Question: I'm trying to render a scene created in Blender. I don't want to do this in code, but solely in Interface Builder.
Firstly I added a SceneKit framework in Linked Frameworks and Libraries under General tab, than I copied the .dae, dragged a SCNView into a View and in the Attributes Inspector changed Scene to the name of my .dae file. For some reason, the simulator is completely green (background color of SCNView) and does not render my scene from .dae file. The same procedure works on macOS application.
This is a screenshot of my setup:
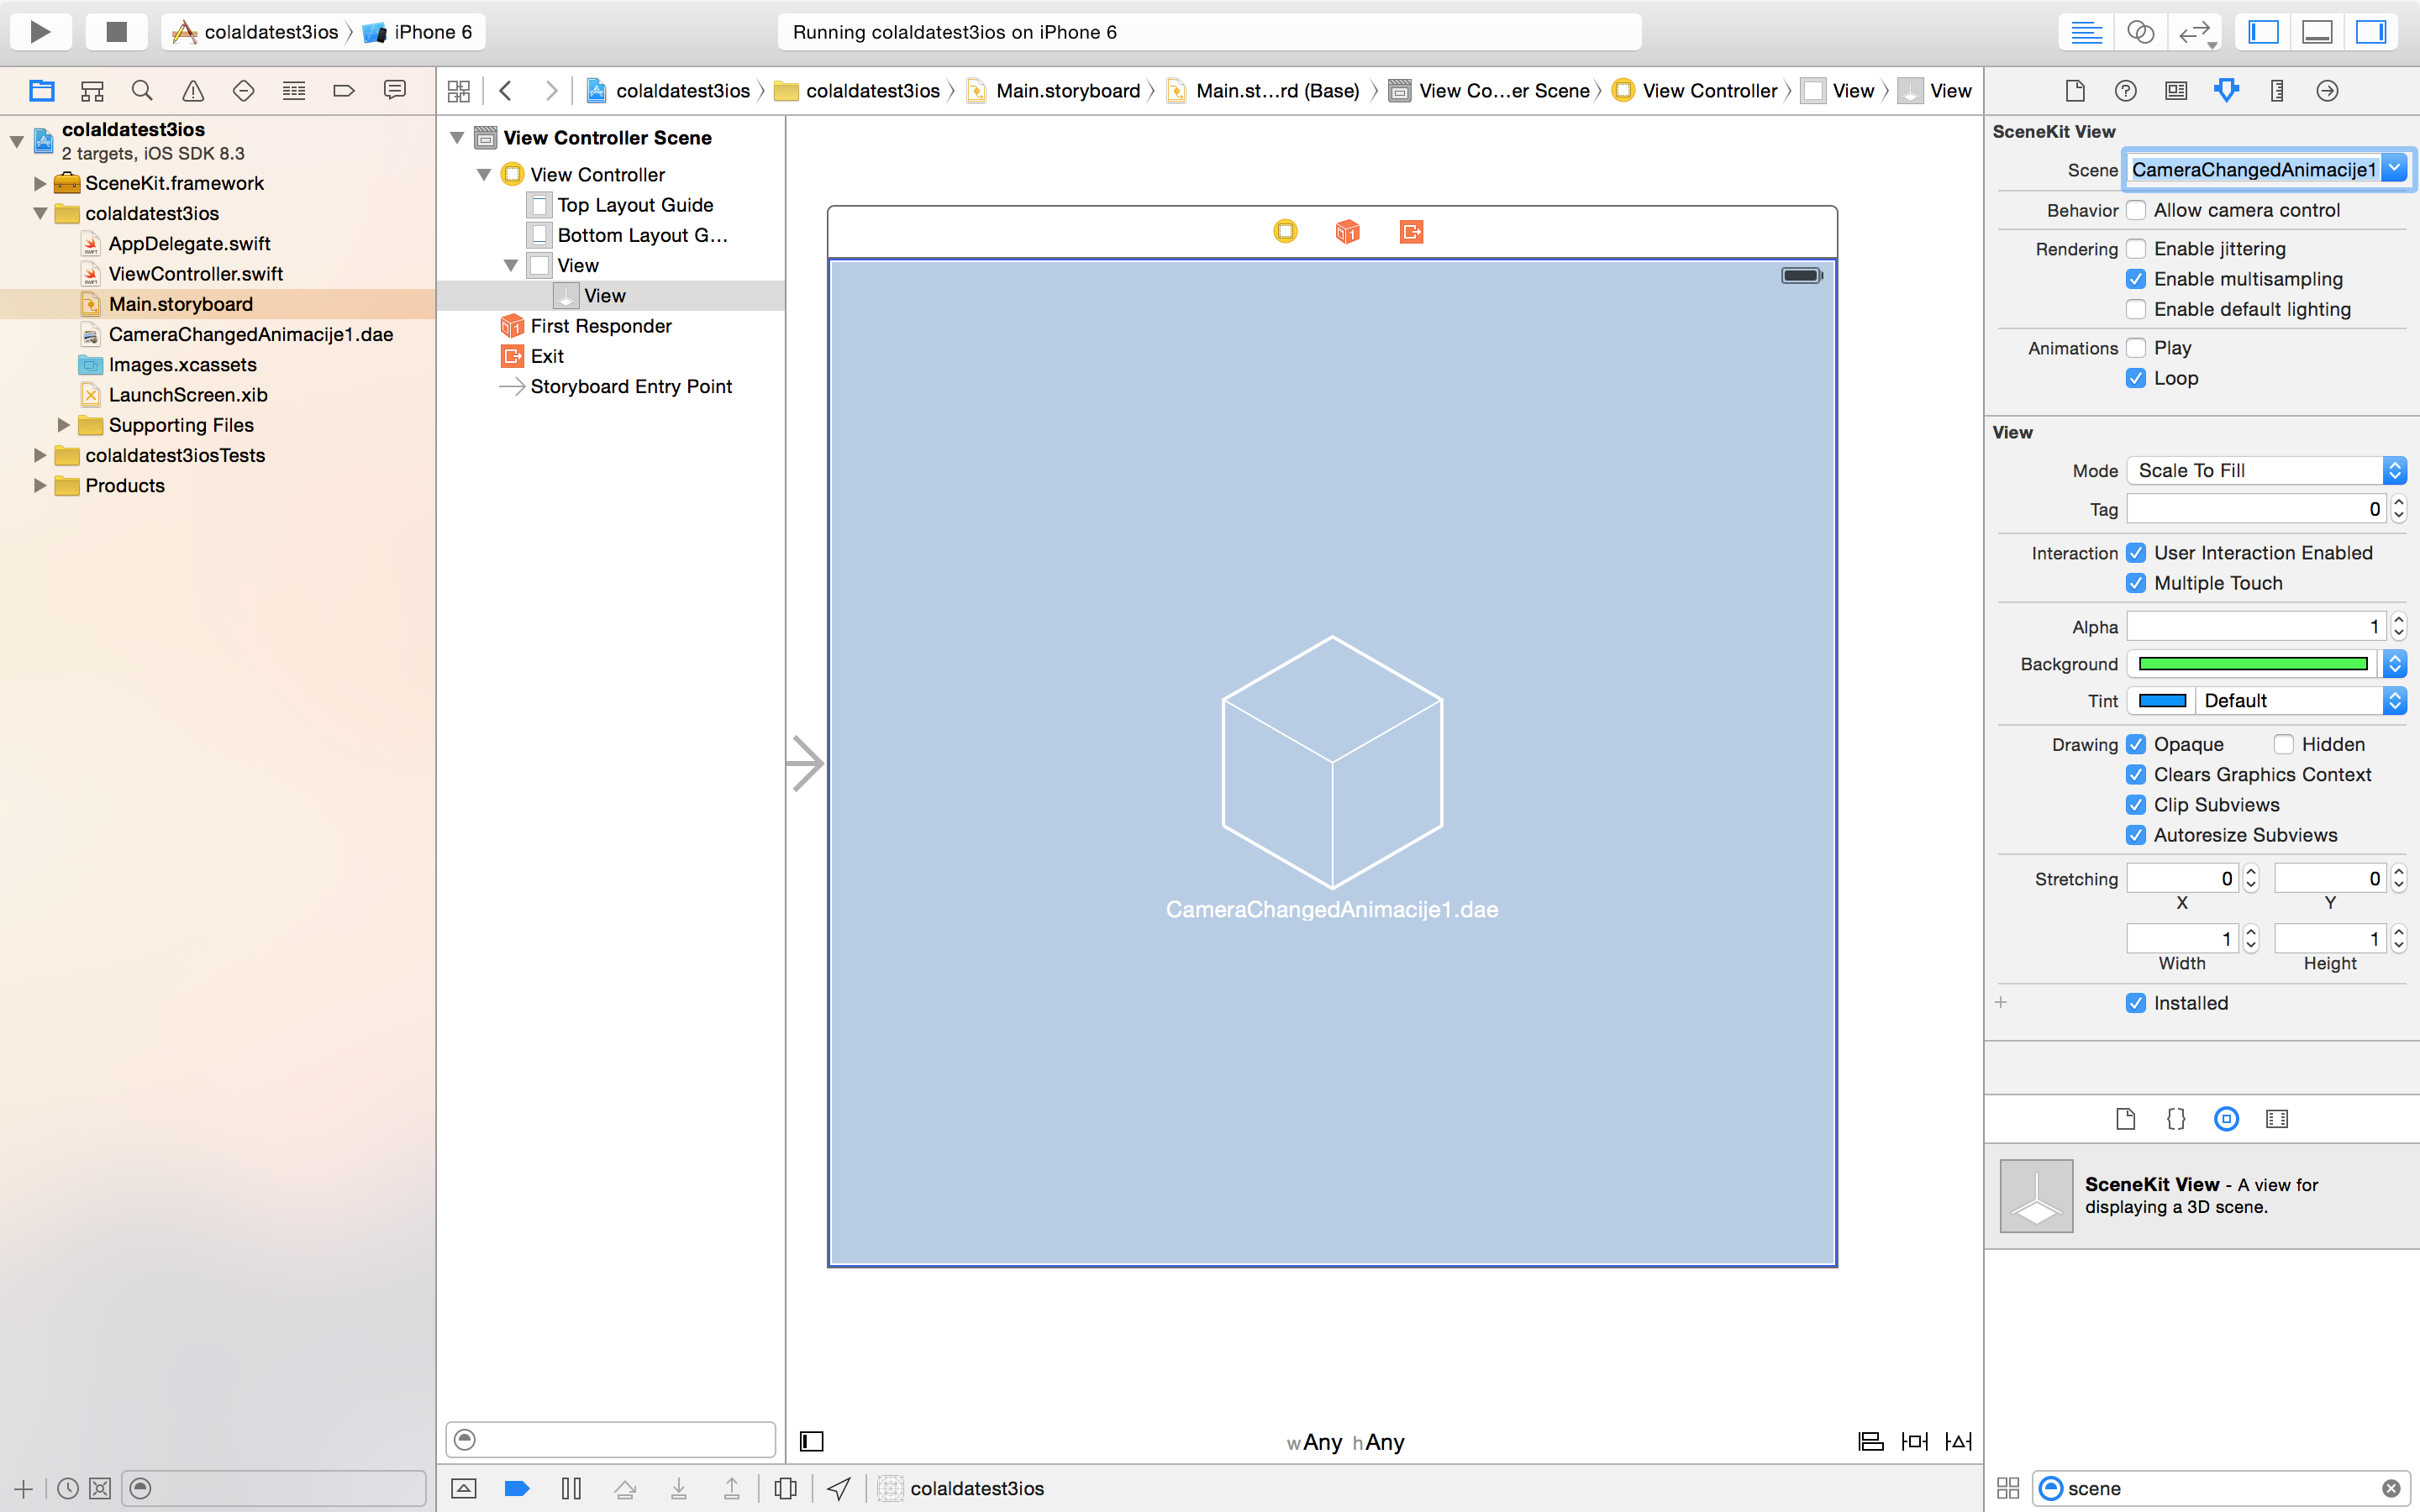
Answer: I did some research on this a few months ago and <URL>
It is a problem in Scenekit, probably something not getting loaded properly. I filled a bug report to Apple and a few days ago I got confirmation of the problem, and the info that it should be fixed in the next version of Xcode.